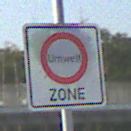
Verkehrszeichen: BeginnUmweltzone
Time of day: SunriseSunset
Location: Outdoor (Urban)
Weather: Clear
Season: NotSpecified
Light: Natural